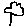
Label: tree